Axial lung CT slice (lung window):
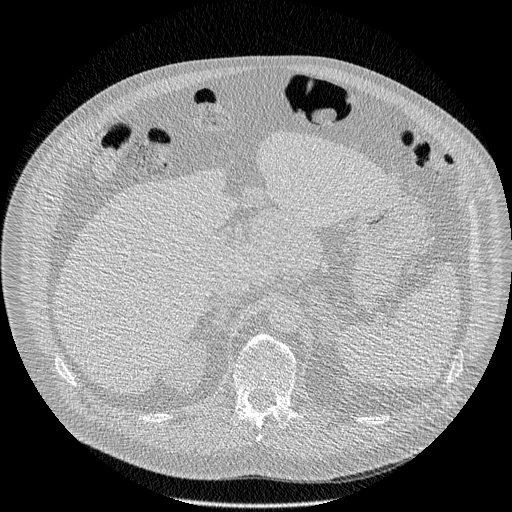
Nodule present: no